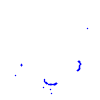
Particle: proton